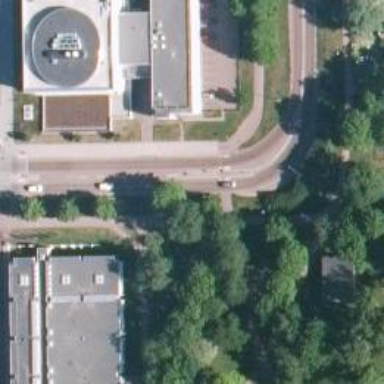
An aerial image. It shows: Uncontrolled crossing with pedestrian island.